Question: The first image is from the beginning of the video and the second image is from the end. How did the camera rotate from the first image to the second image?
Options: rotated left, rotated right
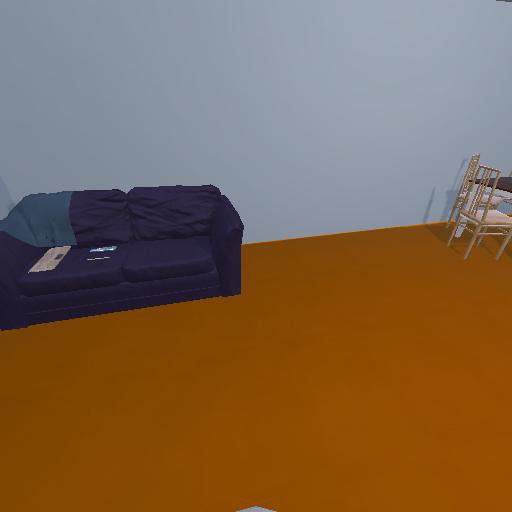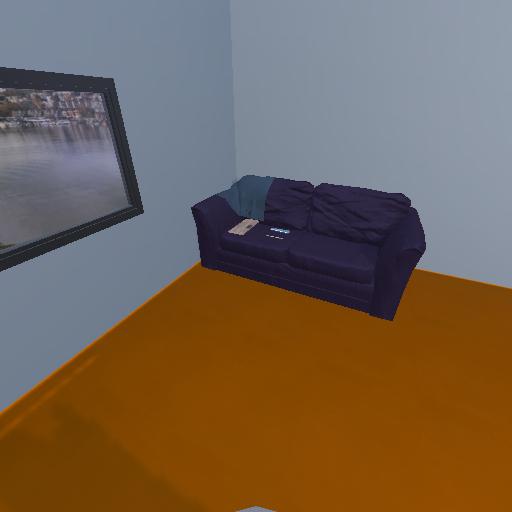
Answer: rotated left